Field crop: maize
Growth stage: 1
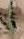
Species: atriplex